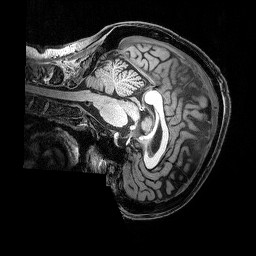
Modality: T1w
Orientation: sagittal
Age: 68
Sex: female
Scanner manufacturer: siemens
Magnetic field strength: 3 T
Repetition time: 2.5 s
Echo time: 0.00369 s